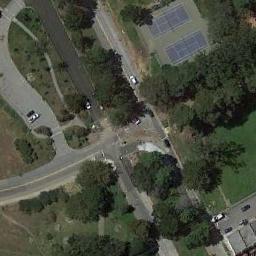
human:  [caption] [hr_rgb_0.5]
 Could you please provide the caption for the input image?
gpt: Many trees are around the tennis courts .

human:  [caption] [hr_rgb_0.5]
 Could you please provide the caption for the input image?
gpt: The tennis court is on the grass next to some trees .

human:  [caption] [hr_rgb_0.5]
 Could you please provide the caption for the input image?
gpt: Tennis court surrounded by trees next to the road and parking lot .

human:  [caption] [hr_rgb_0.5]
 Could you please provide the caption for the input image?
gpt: There are two small pure green tennis courts .

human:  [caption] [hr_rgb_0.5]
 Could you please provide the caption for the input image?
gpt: There are some green trees near the tennis courts .